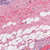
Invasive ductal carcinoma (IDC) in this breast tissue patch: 0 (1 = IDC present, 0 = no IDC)